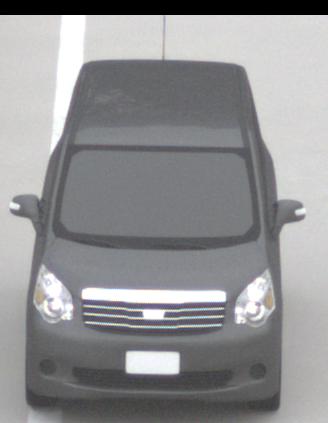
Make: Toyota
Model: Noah
Detailed model: Voxy R70G
Model produced from: 2007
Model produced until: 2013
Doors: 5
Color: gray
Road condition: dry road
Daytime: morning or afternoon
Contrast: low contrast